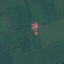
Land use / land cover class: Pasture